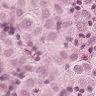
Metastatic tissue present: yes